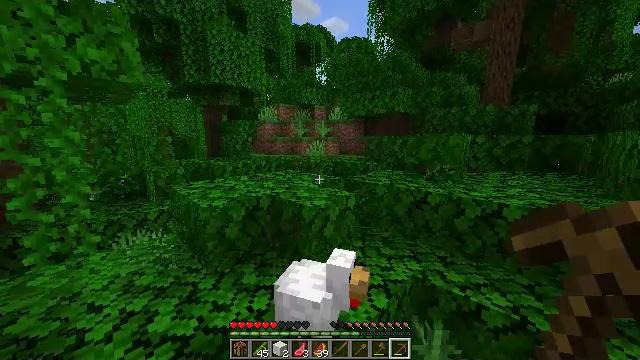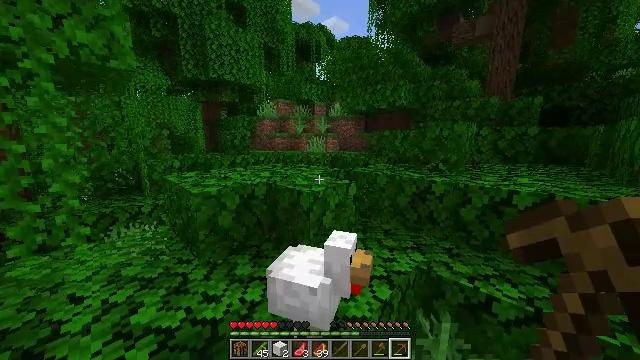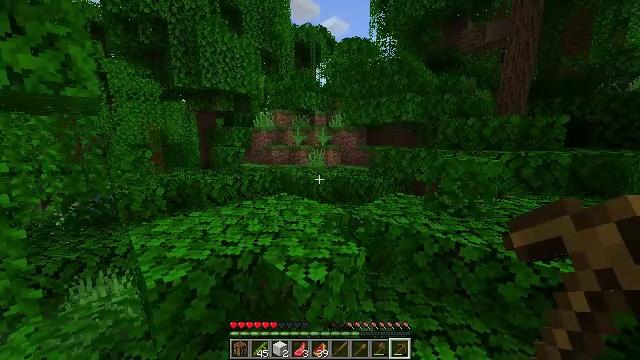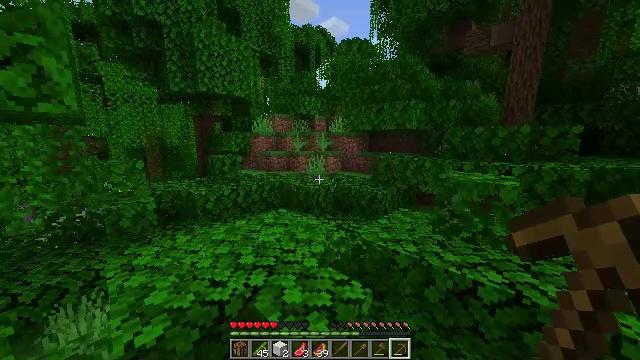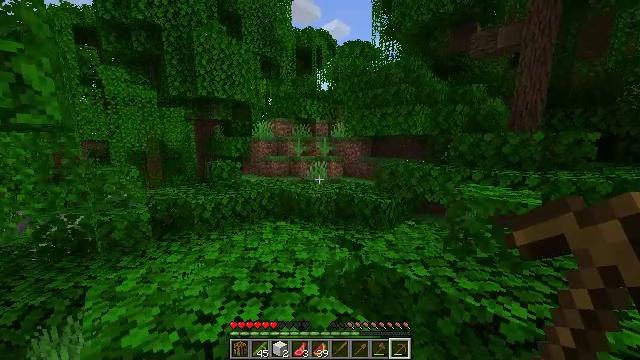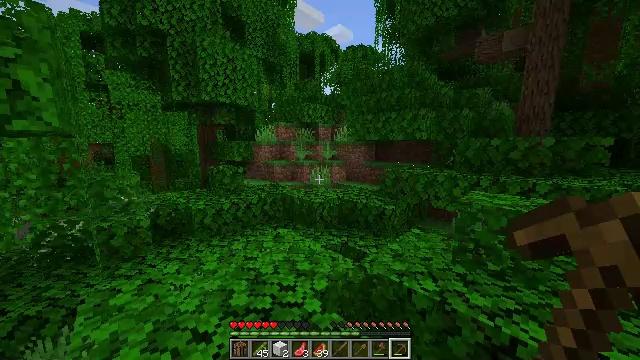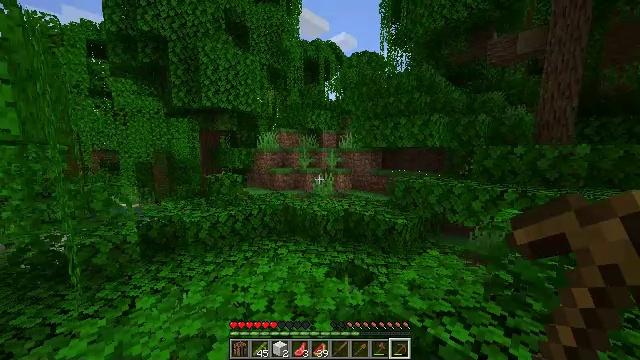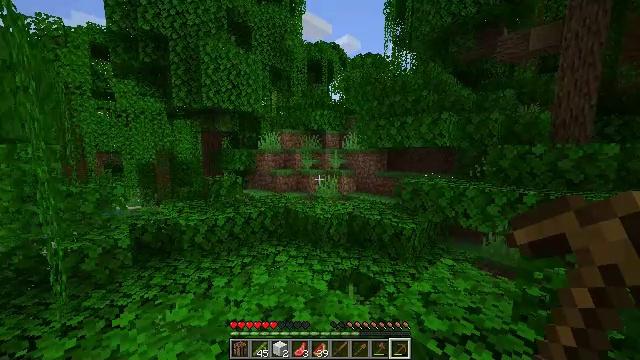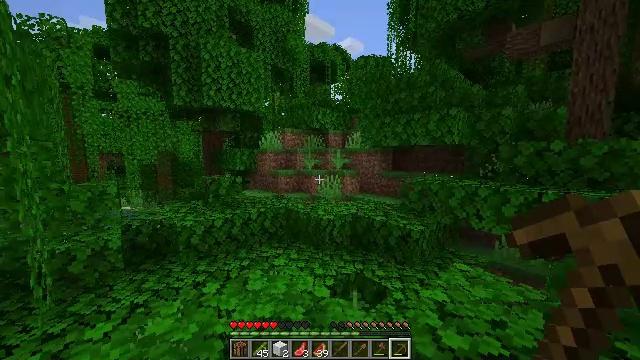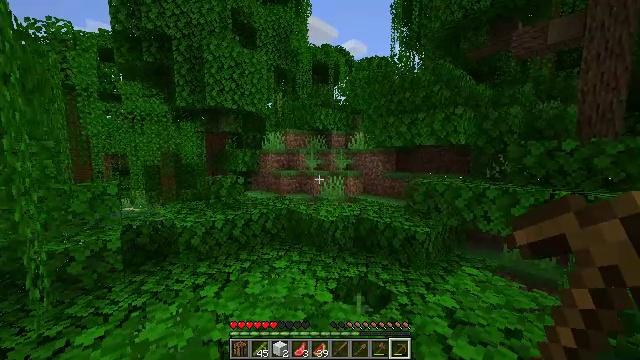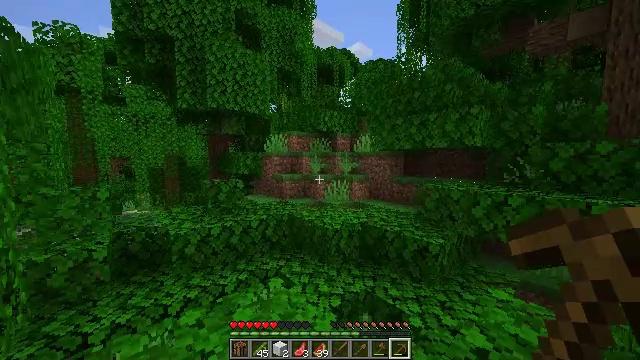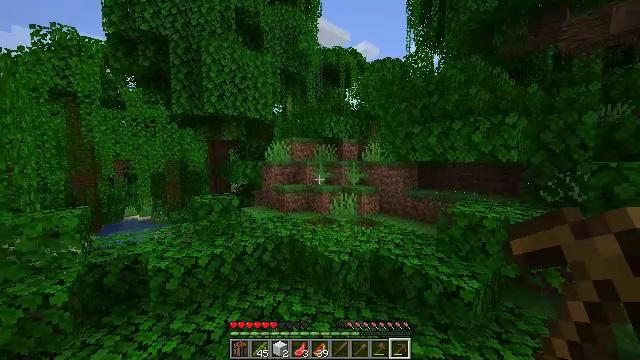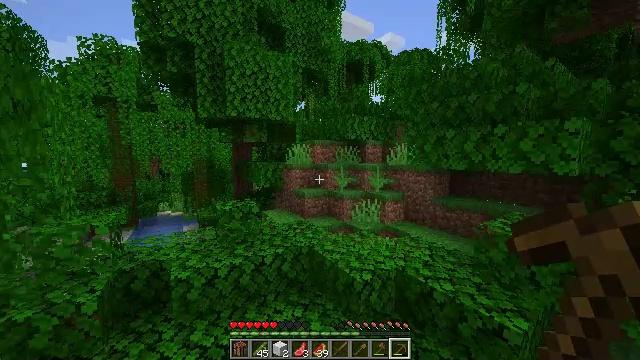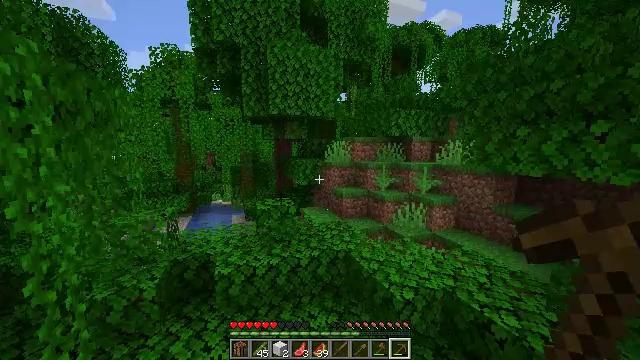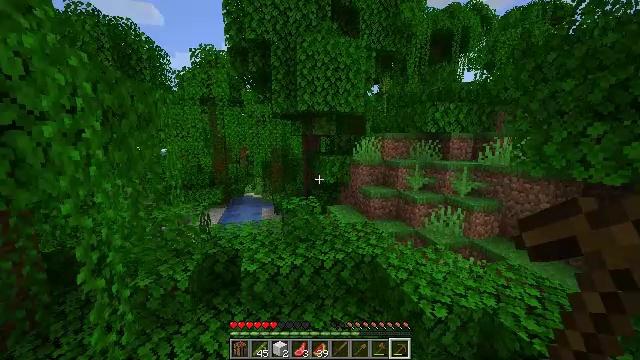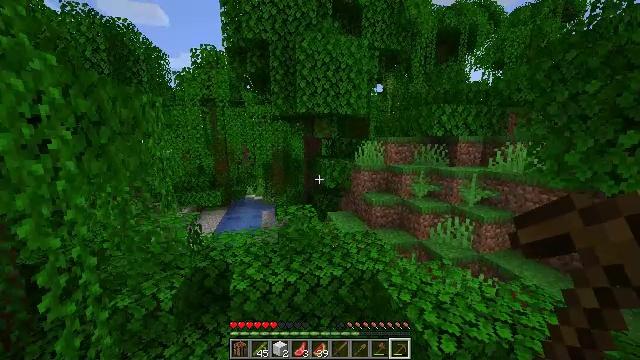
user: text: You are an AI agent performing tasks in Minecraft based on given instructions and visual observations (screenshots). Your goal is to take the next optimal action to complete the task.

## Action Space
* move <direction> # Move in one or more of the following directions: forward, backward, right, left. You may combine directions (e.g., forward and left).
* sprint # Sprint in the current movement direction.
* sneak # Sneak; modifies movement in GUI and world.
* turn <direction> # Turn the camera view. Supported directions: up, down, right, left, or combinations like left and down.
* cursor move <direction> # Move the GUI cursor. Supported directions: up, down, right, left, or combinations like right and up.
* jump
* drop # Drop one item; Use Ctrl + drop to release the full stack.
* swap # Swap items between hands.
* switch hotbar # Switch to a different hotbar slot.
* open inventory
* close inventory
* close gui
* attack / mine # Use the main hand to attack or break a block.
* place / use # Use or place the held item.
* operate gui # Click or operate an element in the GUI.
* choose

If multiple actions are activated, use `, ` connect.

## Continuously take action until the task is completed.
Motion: motion action
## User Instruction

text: Collect mossy cobblestone from a structure.
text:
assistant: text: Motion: move forward, jump
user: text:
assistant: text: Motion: move forward, sprint, jump
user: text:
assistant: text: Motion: move forward, sprint, jump
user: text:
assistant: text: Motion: move forward, sprint, jump
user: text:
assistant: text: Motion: move forward, jump
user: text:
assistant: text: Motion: move forward, turn left and up, jump
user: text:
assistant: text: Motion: move forward, jump
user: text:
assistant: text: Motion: move forward, jump
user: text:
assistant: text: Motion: move forward, jump
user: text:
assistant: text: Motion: move forward, turn left, jump
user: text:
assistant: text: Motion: move forward, sprint, turn left, jump
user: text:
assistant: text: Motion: move forward, sprint, turn left and down, jump
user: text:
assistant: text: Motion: move forward, sprint, turn left and down, jump
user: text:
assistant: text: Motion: move forward, turn left and down, jump
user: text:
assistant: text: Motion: move forward, turn left, jump
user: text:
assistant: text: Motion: move forward, jump
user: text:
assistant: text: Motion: move forward, jump
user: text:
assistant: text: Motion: move forward, jump
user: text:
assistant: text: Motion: move forward, turn right, jump
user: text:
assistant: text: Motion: move forward, turn right and down, jump
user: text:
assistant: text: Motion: move forward, turn right, jump
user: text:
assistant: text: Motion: move forward, sprint, turn right, jump
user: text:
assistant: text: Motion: move forward, sprint, jump
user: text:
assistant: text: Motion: move forward, sprint, jump
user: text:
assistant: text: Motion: move forward, jump
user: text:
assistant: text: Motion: move forward, jump
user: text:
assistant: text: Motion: move forward, jump
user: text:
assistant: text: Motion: move forward, jump
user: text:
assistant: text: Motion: move forward, jump
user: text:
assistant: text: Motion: move forward, jump